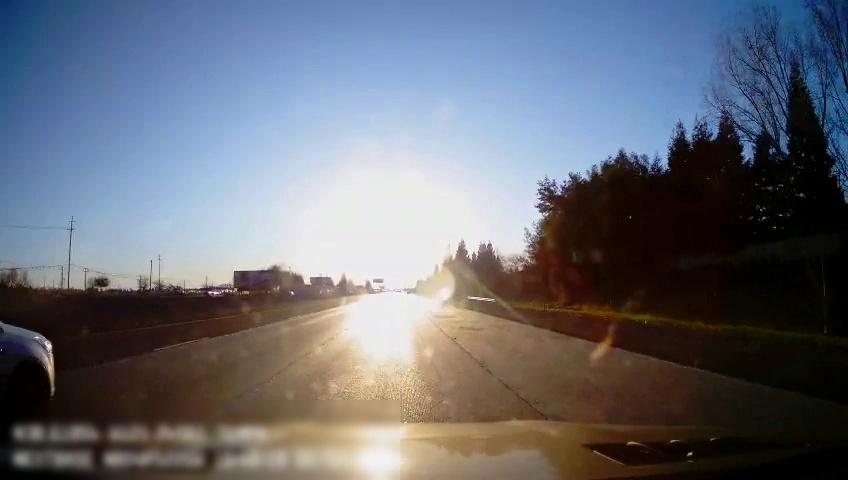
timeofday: Day
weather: Sunny
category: Drivable Space
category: Vehicles | SUV
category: Lanes | Alternate Lane
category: Lanes | Alternate Lane
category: Lanes | Current Lane
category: Lanes | Current Lane
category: Lanes | Alternate Lane